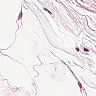
Metastatic tissue present: no